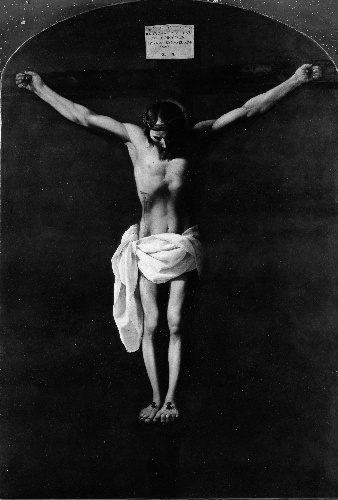
Title: The Crucifixion
Artist: Francisco de Zurbarán
Artist bio: Spanish, Fuente de Cantos 1598–1664 Madrid
Object type: Painting
Classification: Paintings
Medium: Oil on canvas
Dimensions: Arched top, 112 x 75 7/8 in. (284.5 x 192.7 cm)
Department: European Paintings
Credit line: Gift of George R. Hann, 1965
Accession year: 1965
Repository: Metropolitan Museum of Art, New York, NY
Tags: Crucifixion|Christ